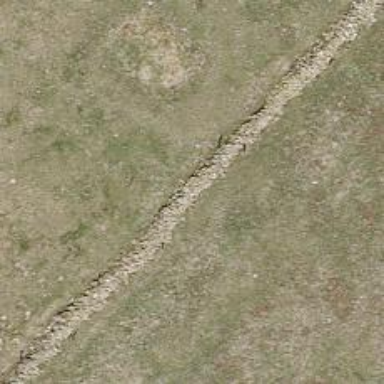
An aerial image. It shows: Dry stone wall barrier.